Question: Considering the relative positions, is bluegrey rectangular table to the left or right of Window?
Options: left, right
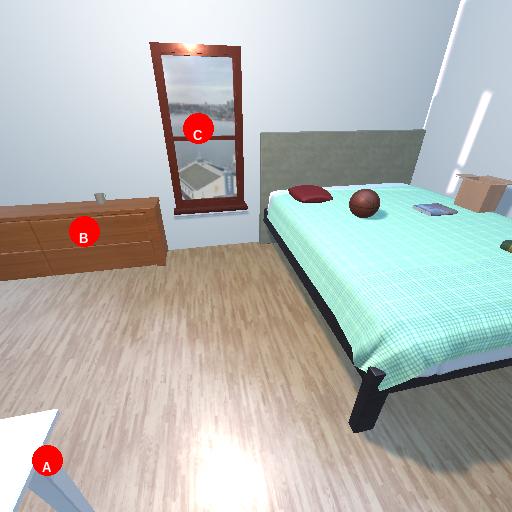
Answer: left